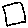
Label: square